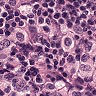
Metastatic tissue present: yes